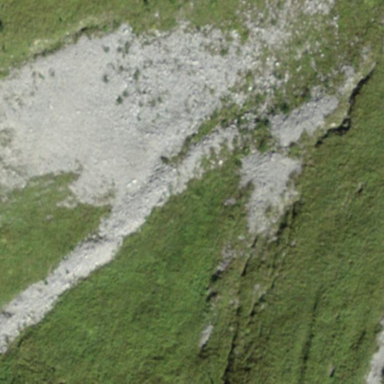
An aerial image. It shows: Natural scree.